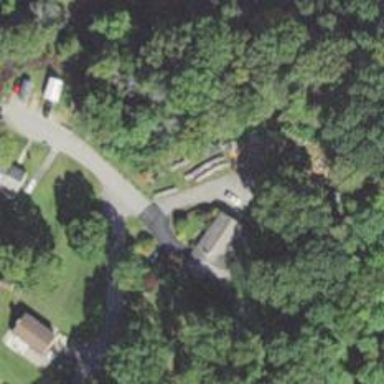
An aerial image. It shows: Residential driveway used as service road.